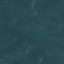
Land use / land cover class: Forest